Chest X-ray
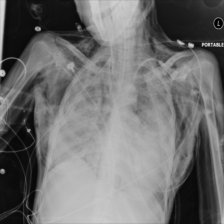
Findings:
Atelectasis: negative
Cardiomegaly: negative
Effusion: negative
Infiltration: positive
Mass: negative
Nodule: negative
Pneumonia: negative
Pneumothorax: negative
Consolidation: negative
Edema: negative
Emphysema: negative
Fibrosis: negative
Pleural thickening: negative
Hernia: negative